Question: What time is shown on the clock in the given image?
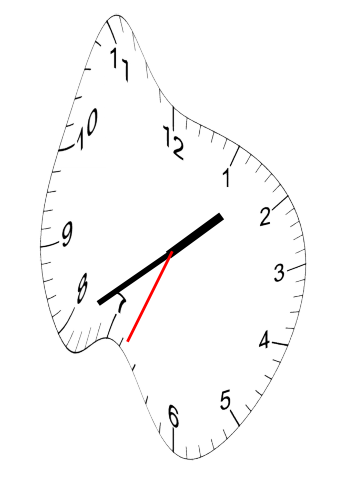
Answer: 01:39:34